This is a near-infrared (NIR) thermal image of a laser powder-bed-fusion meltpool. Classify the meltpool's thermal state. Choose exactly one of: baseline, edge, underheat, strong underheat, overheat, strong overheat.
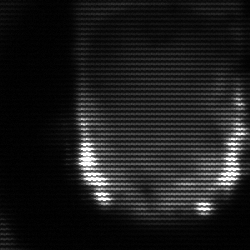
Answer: baseline